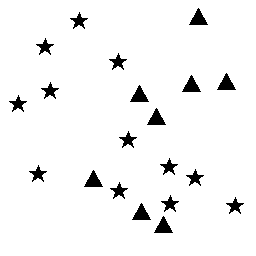
Squares: 0
Triangles: 8
Stars: 12
Total shapes: 20